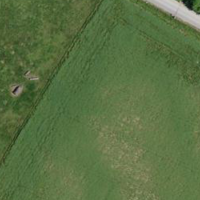
EUNIS habitat code: 52
Species observed at this site:
Corvus corone
Alauda arvensis
Buteo buteo
Columba palumbus
Lanius excubitor
Sylvia atricapilla
Turdus merula